Chest X-ray:
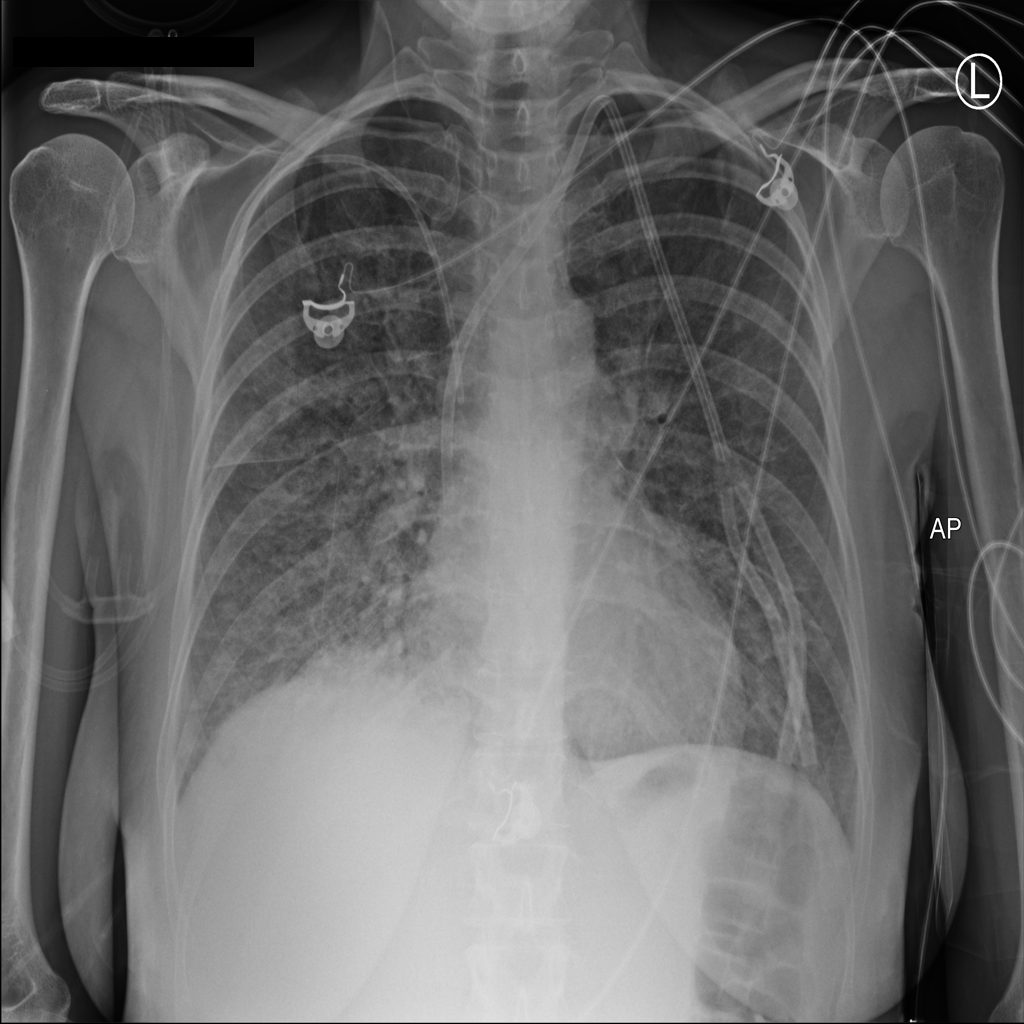
Findings: Consolidation, Effusion
No abnormal finding: no